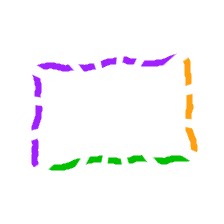
Shape: rectangle